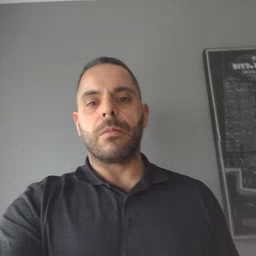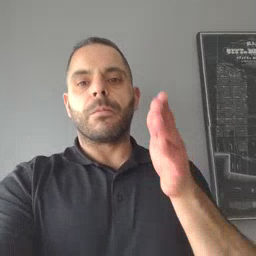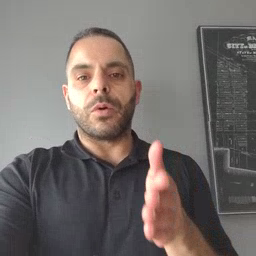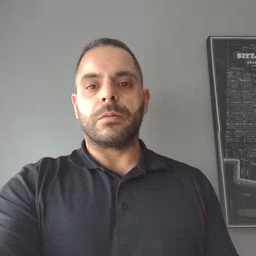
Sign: person